Question: I am building a mobile website and thus I have a need to many all GWT Gui to become bigger.
For example, my css in my gwt mobile app is like this:
'''
.myNormalMobileFont{
font-size: 500%;
}
.myNormalLargeFont{
font-size: 700%;
}
'''
And Here is Css code of DateBox and DatePicker
'''
.gwt-DateBox {
padding: 15px 16px;
border: 3px solid #ccc;
border-top: 3px solid #999;
font-size: 500%;
}
.gwt-DateBox input {
width: 8em;
}
.dateBoxFormatError {
background: #ffcccc;
}
.dateBoxPopup {
}
.gwt-DatePicker {
border: 3px solid #ccc;
border-top:3px solid #999;
cursor: default;
}
.gwt-DatePicker td,
.datePickerMonthSelector td:focus {
outline: none;
}
.datePickerDays {
width: 100%;
background: white;
}
.datePickerDay,
.datePickerWeekdayLabel,
.datePickerWeekendLabel {
font-size: 255%;
text-align: center;
padding: 12px;
outline: none;
font-weight:bold;
color:#333;
border-right: 3px solid #EDEDED;
border-bottom: 3px solid #EDEDED;
}
.datePickerWeekdayLabel,
.datePickerWeekendLabel {
background: #fff;
padding: 0px 12px 6px;
cursor: default;
color:#666;
font-size:210%;
font-weight:normal;
}
.datePickerDay {
padding: 12px 21px;
cursor: hand;
cursor: pointer;
}
.datePickerDayIsWeekend {
background: #f7f7f7;
}
.datePickerDayIsFiller {
color: #999;
font-weight:normal;
}
.datePickerDayIsValue {
background: #d7dfe8;
}
.datePickerDayIsDisabled {
color: #AAAAAA;
font-style: italic;
}
.datePickerDayIsHighlighted {
background: #F0E68C;
}
.datePickerDayIsValueAndHighlighted {
background: #d7dfe8;
}
.datePickerDayIsToday {
padding: 3px;
color: #fff;
background: url(images/hborder.png) repeat-x 0px -2607px;
}
.datePickerMonthSelector {
width: 100%;
padding: 3px 0 15px 0;
background: #fff;
}
td.datePickerMonth {
text-align: center;
vertical-align: middle;
white-space: nowrap;
font-size: 300%;
font-weight: bold;
color: #333;
}
.datePickerPreviousButton,
.datePickerNextButton {
font-size: 360%;
line-height: 1em;
color: #3a6aad;
cursor: hand;
cursor: pointer;
font-weight: bold;
padding: 0px 12px;
outline: none;
}
'''
After that, the GuiLookLike this

Ass u can see the Text inside the Year and Month listbox is very small, so how to style them to make them bigger?, probally using font-size.
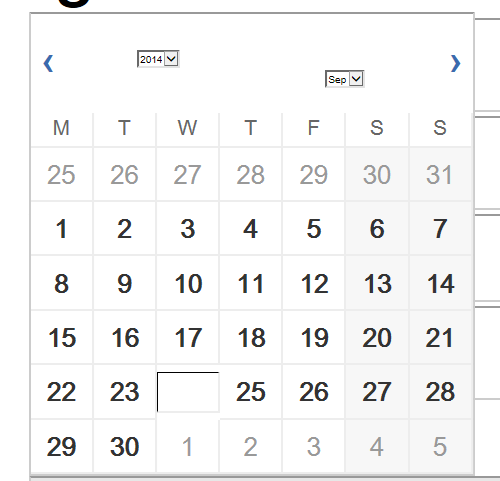
Answer: This should do:
'''
.gwt-DatePicker .gwt-ListBox {
font-size: 200%;
}
'''
Works if I apply it to the <URL>: